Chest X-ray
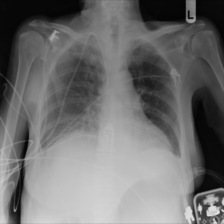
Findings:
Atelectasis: negative
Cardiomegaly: negative
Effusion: negative
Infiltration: negative
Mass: negative
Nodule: negative
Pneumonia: negative
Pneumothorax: negative
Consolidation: negative
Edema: negative
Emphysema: negative
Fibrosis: negative
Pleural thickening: negative
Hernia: negative